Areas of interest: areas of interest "Botanical Garden"
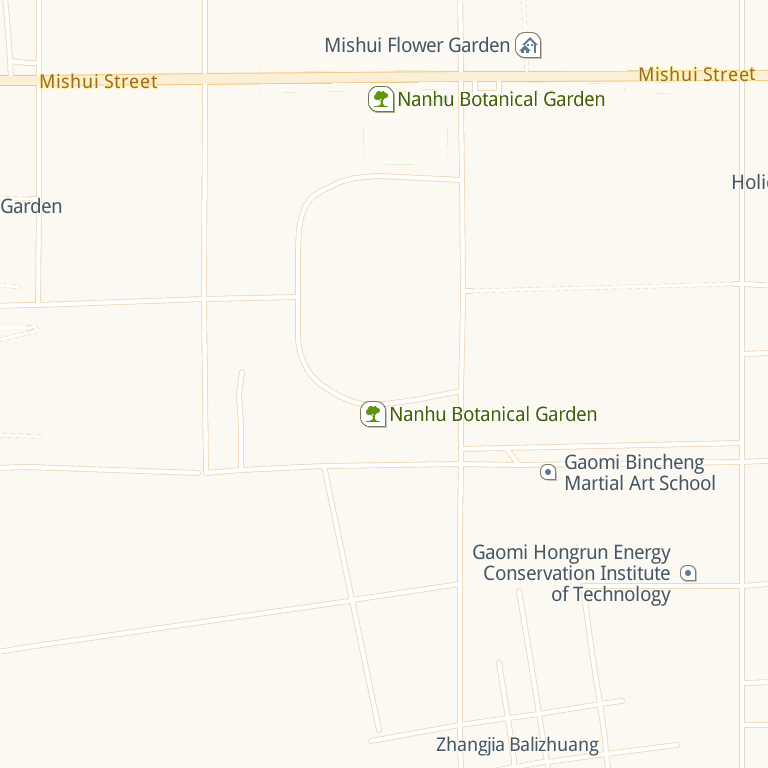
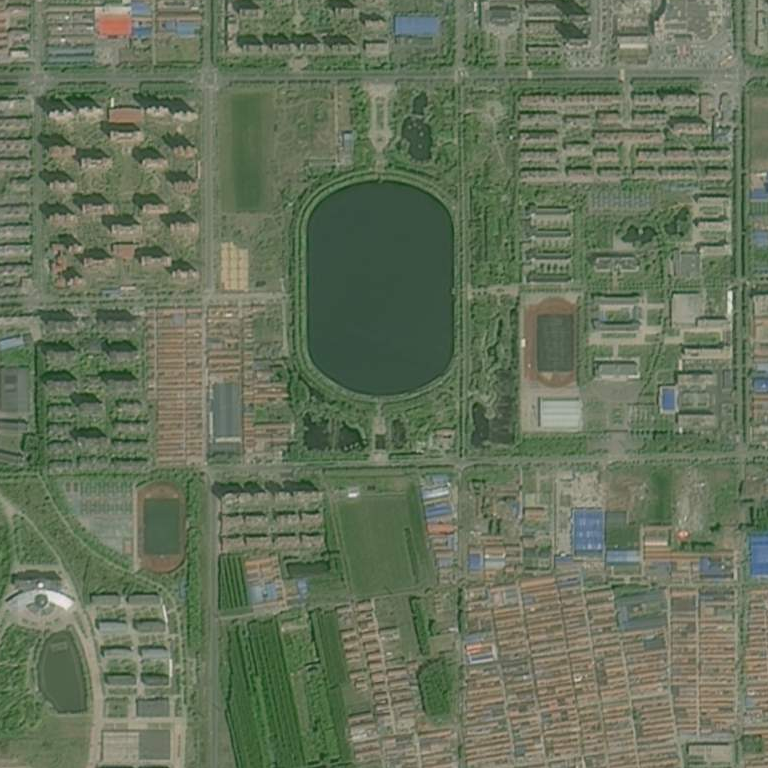